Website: slack
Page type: payment
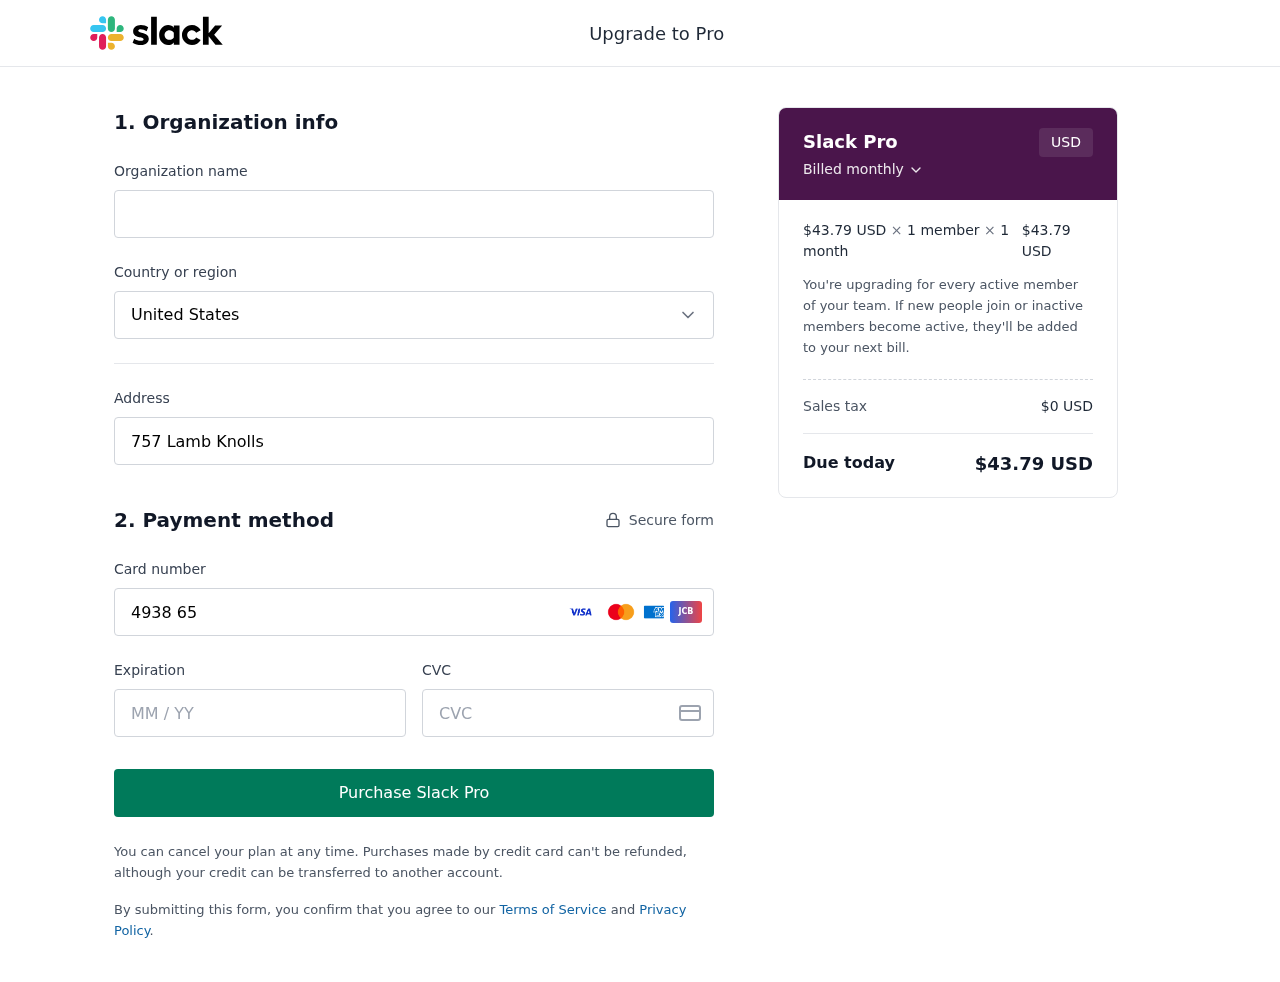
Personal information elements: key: PII_CARD_CVV
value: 653
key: PII_CARD_EXPIRY
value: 03/26
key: PII_CARD_NUMBER
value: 4938 6551 3964 3944
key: PII_COUNTRY
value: United States
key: PII_STREET
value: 757 Lamb Knolls
Product elements: key: PRODUCT1_PRICE
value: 43.79
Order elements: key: ORDER_SUBTOTAL
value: $43.79 USD
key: ORDER_TAX
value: $0 USD
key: ORDER_TOTAL
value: $43.79 USD